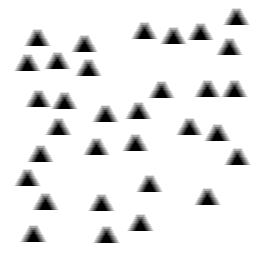
Squares: 0
Triangles: 32
Stars: 0
Total shapes: 32